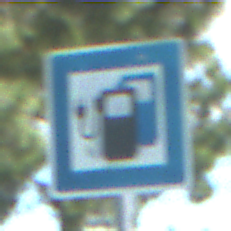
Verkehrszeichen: LadestationFuerElektrofahrzeuge
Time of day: Midday
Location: Outdoor (Special)
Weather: PartlyCloudy
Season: NotSpecified
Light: Natural